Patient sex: M
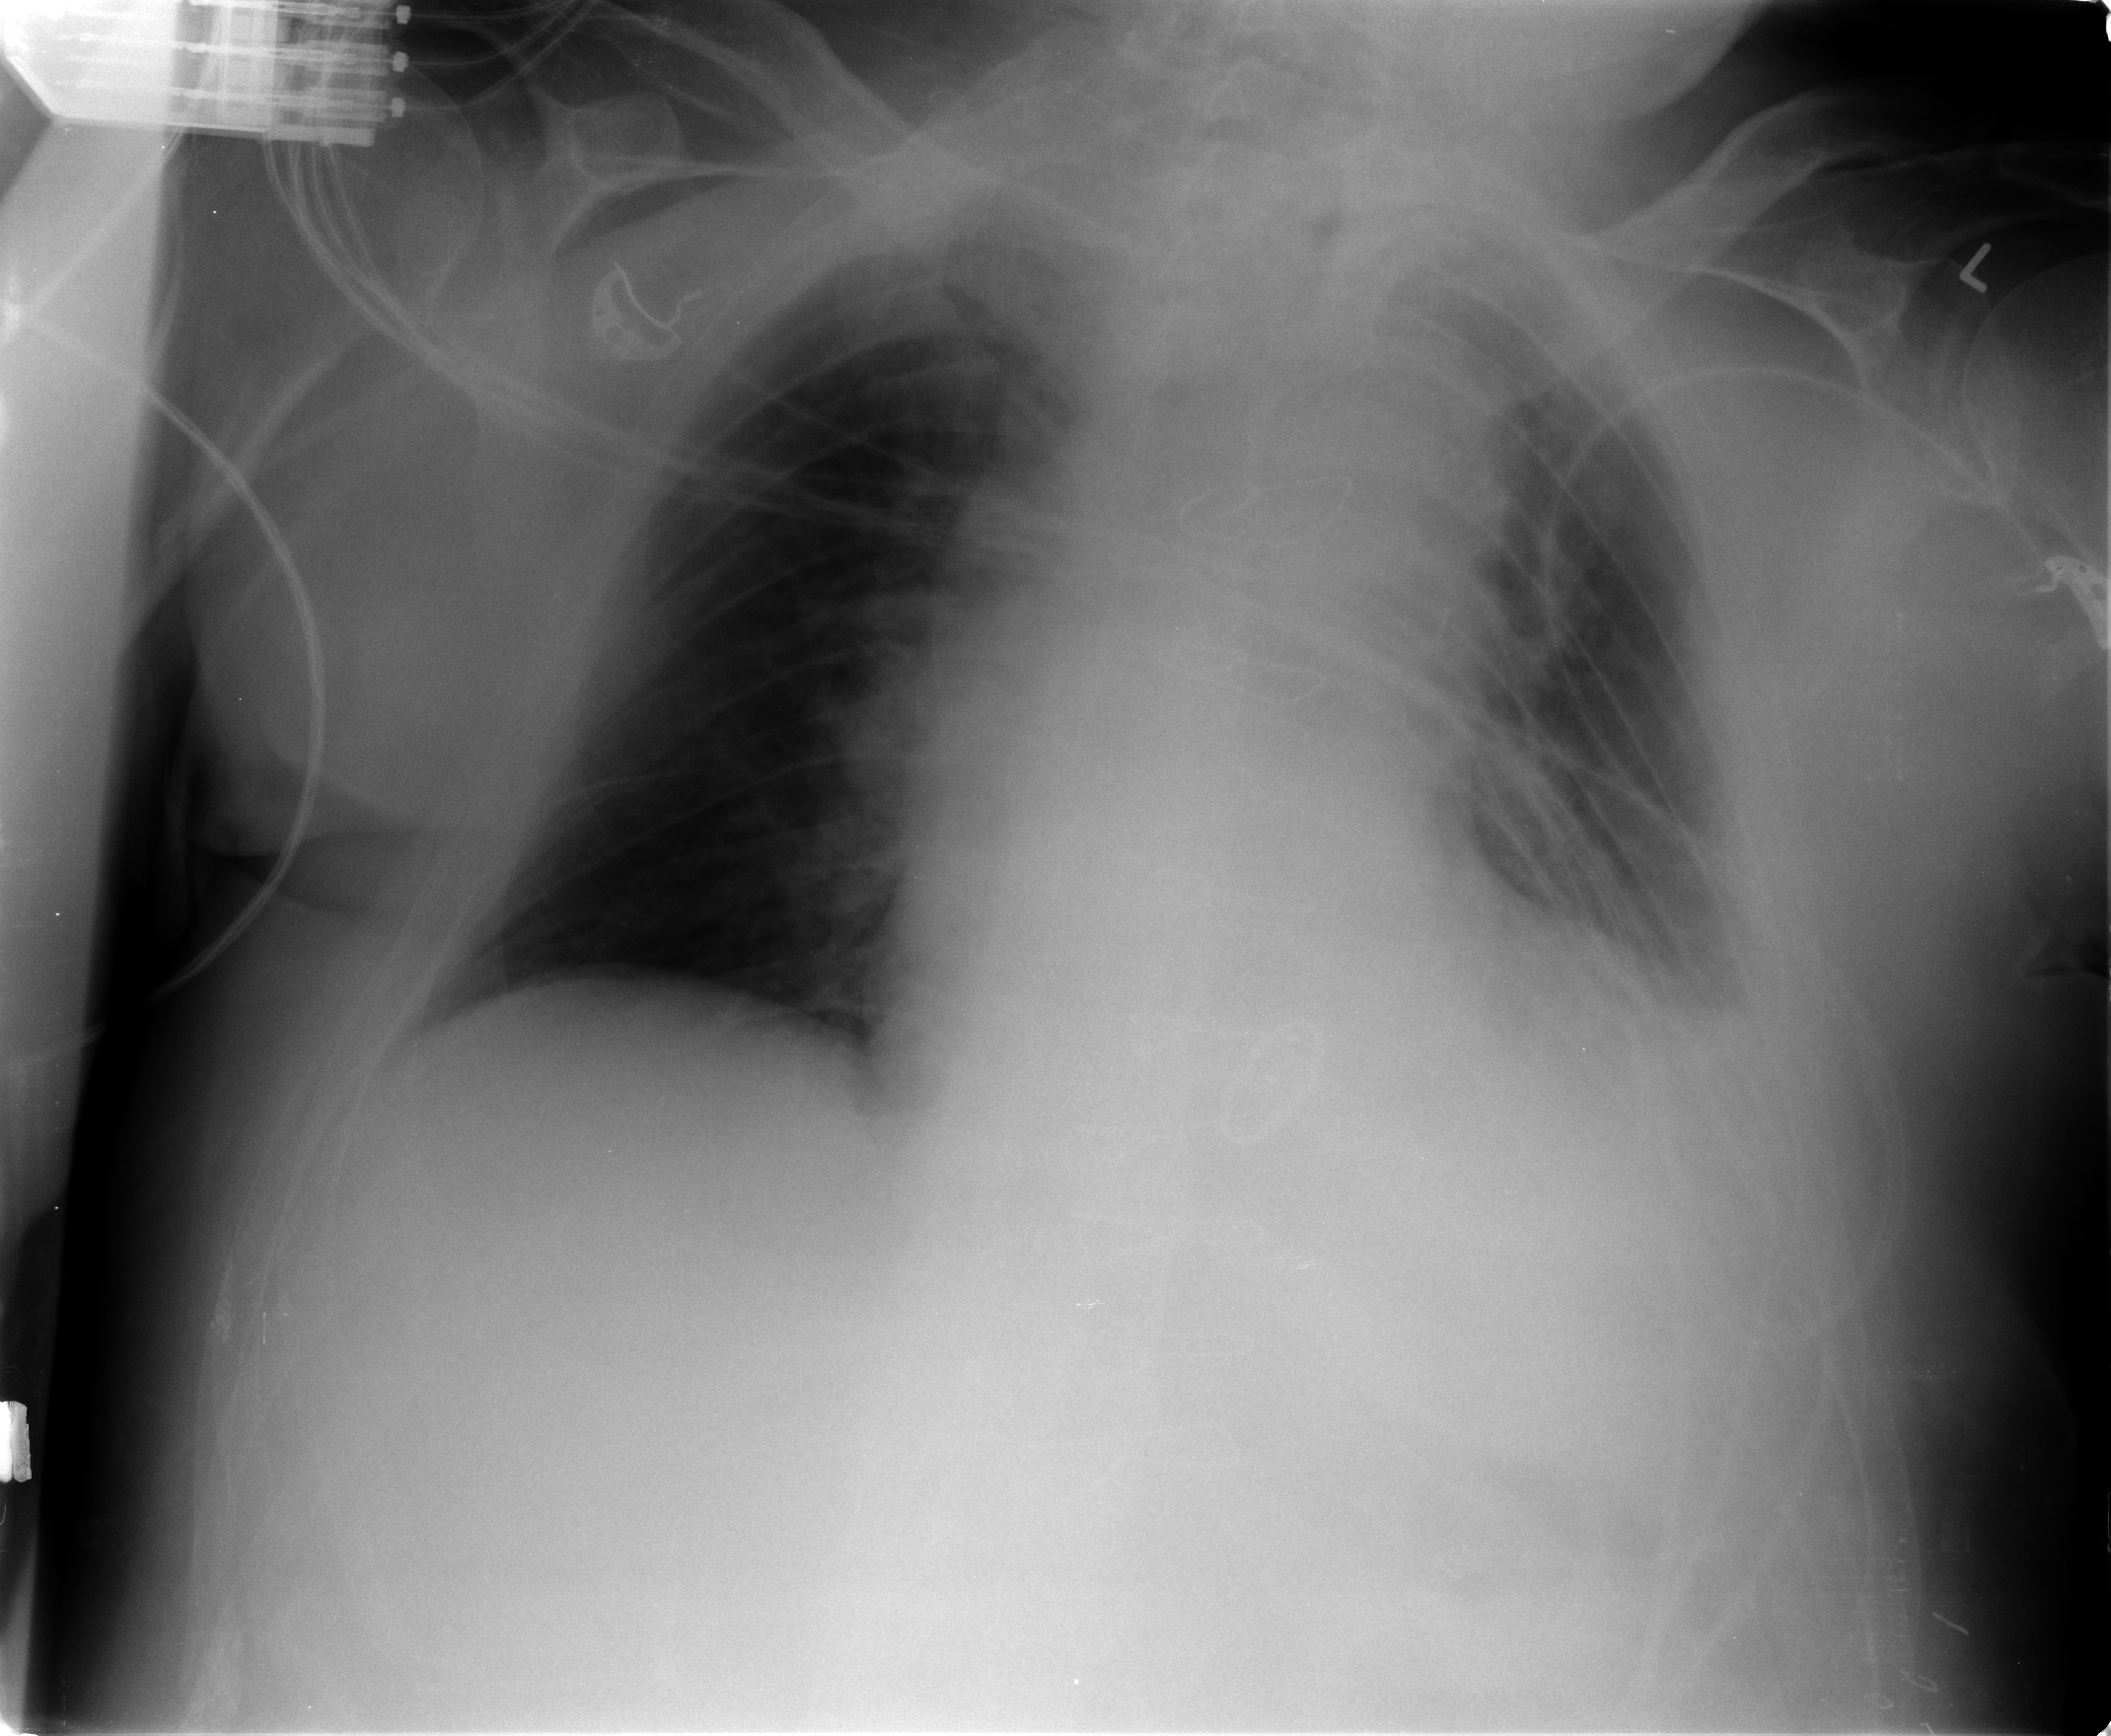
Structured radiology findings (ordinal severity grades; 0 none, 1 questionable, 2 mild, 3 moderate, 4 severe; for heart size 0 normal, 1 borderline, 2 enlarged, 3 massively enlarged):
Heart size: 2
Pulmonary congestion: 1
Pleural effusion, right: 0
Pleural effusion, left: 2
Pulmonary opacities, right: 0
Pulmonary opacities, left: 0
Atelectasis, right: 0
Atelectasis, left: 2